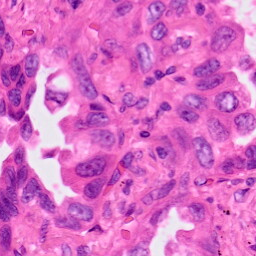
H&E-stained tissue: Lung